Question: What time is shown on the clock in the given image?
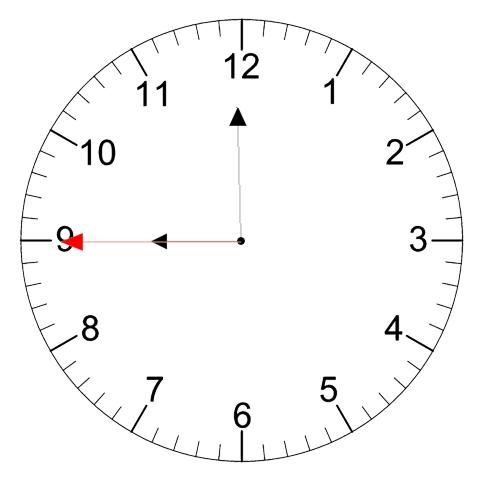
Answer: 08:59:45